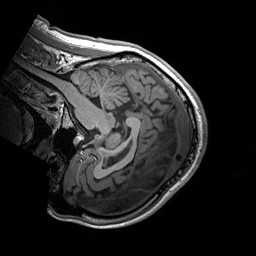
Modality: T1w
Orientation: sagittal
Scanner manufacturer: siemens
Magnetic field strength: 3 T
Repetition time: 2.2 s
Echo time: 0.00244 s